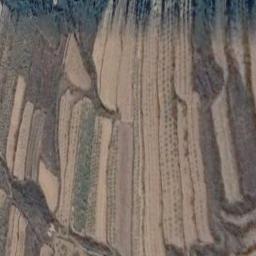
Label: terrace